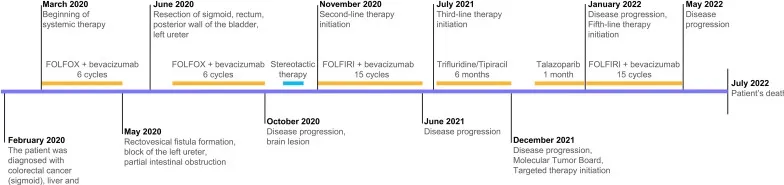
Treatment timeline.
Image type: chart (chart)